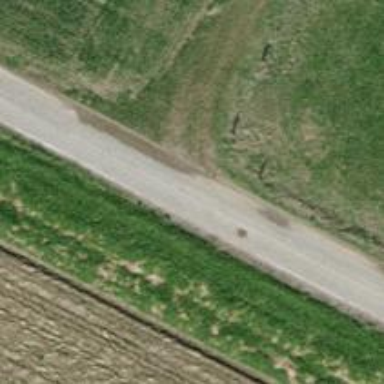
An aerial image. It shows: Grass track road with grade 5 tracktype.